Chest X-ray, PA view. Patient: 28 years old, sex F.
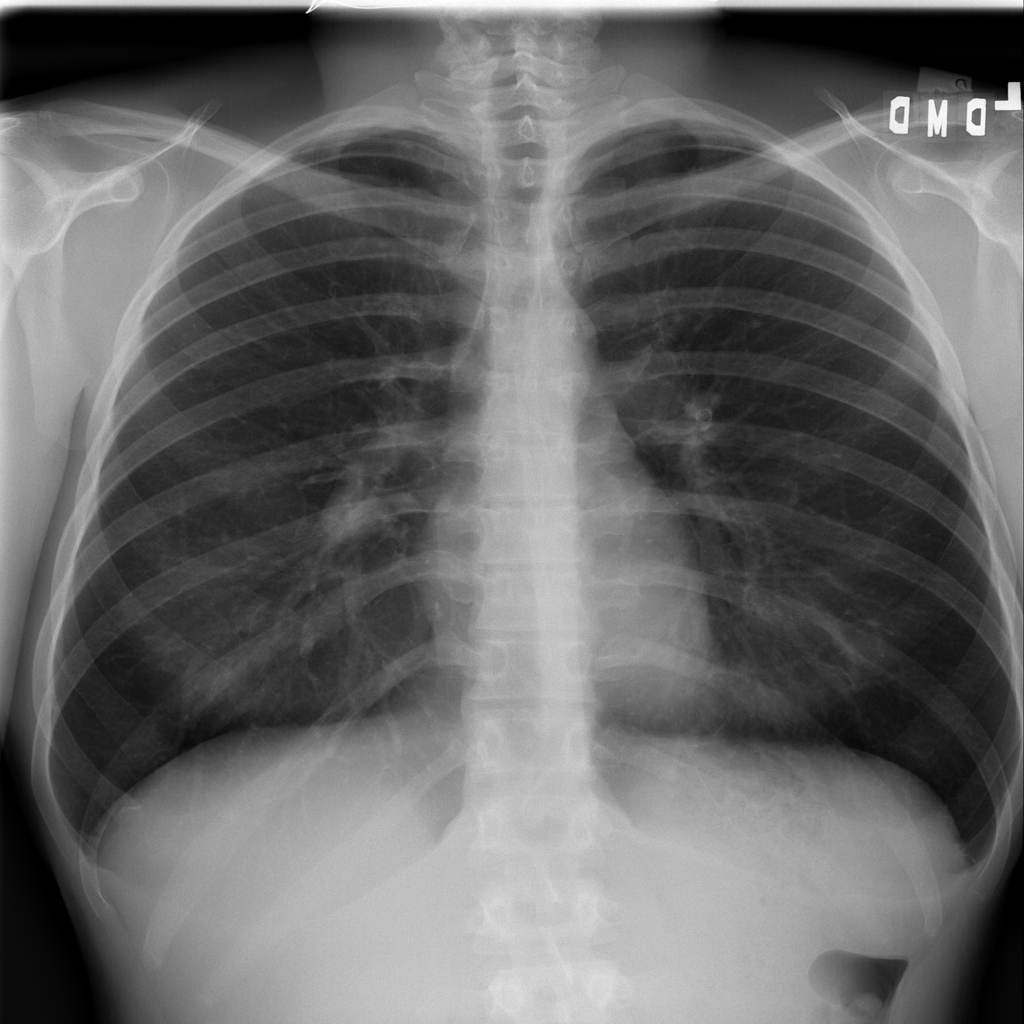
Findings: No Finding